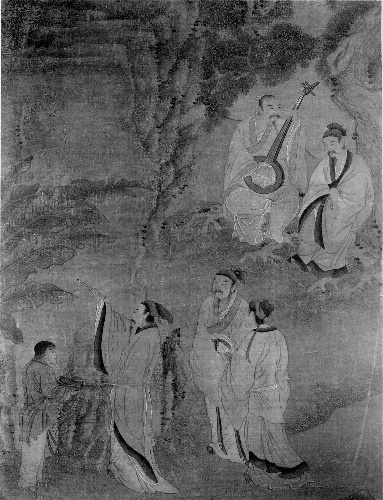
Artist: Unidentified artist|Zhao Mengfu
Artist bio: |Chinese, 1254–1322
Object type: Hanging scroll
Classification: Paintings
Medium: Hanging scroll; ink and color on silk
Culture: China
Period: Ming (1368–1644) or Qing (1644–1911) dynasty
Dimensions: Image: 56 1/4 × 23 1/2 in. (142.9 × 59.7 cm)
Overall with mounting: 89 3/8 × 29 1/4 in. (227 × 74.3 cm)
Overall with knobs: 89 3/8 × 33 3/4 in. (227 × 85.7 cm)
Department: Asian Art
Credit line: John Stewart Kennedy Fund, 1913
Accession year: 1913
Repository: Metropolitan Museum of Art, New York, NY
Tags: Musical Instruments|Men